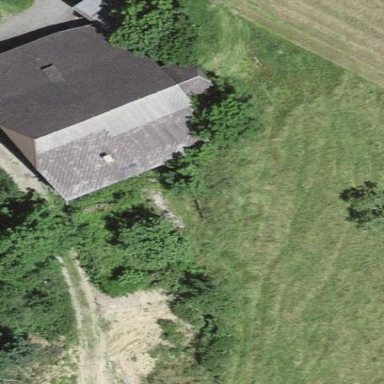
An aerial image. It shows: Farm building.